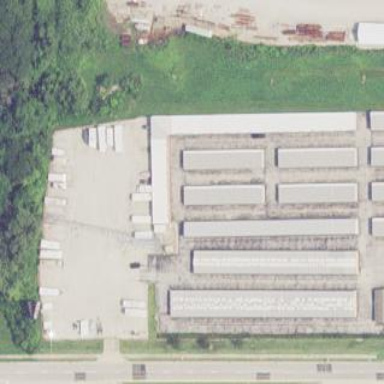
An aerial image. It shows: Shed.